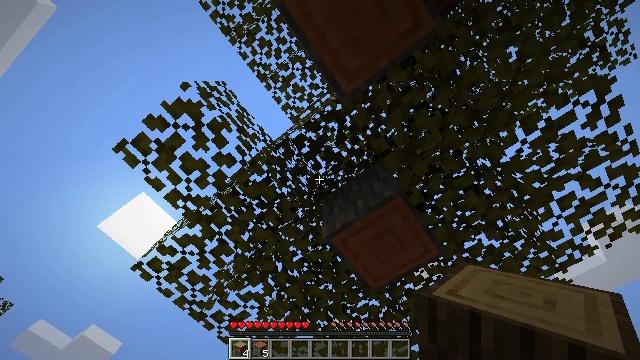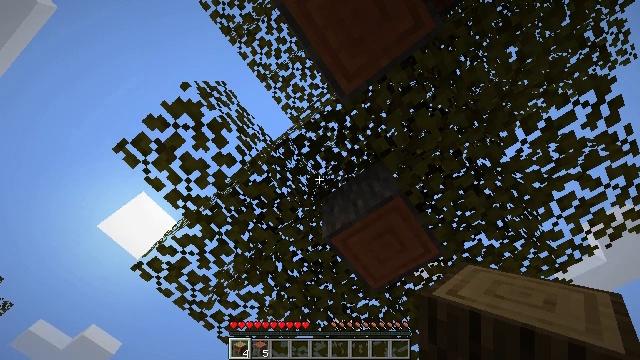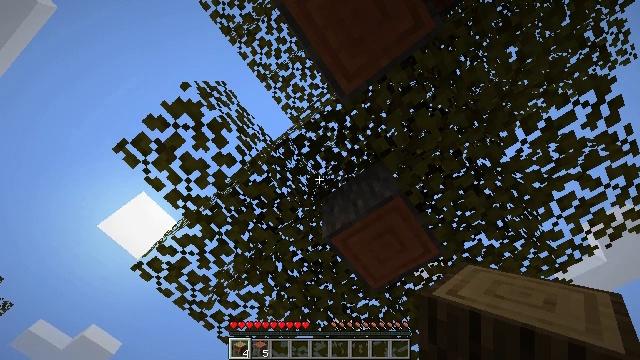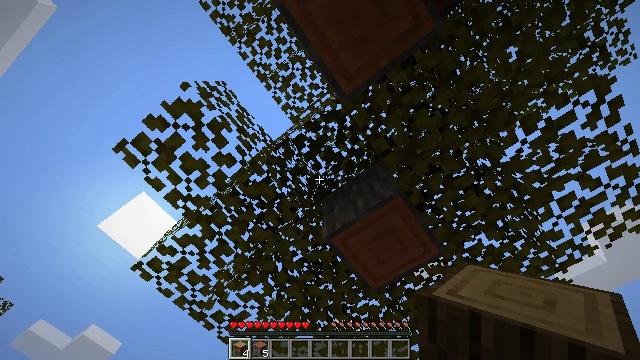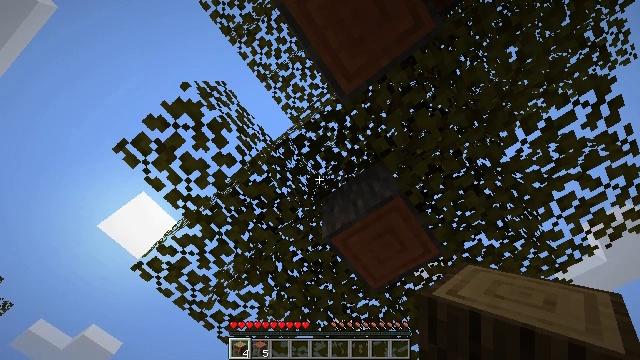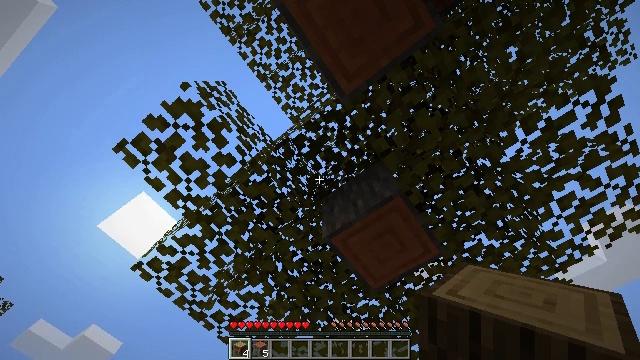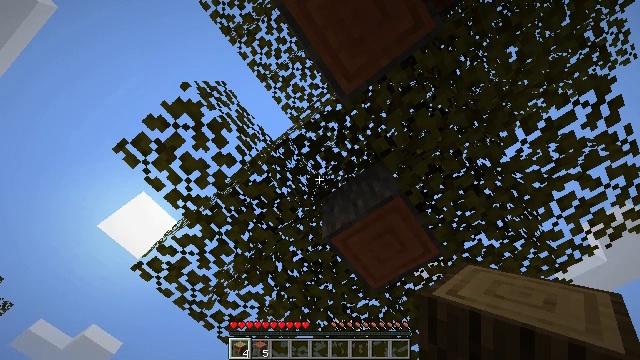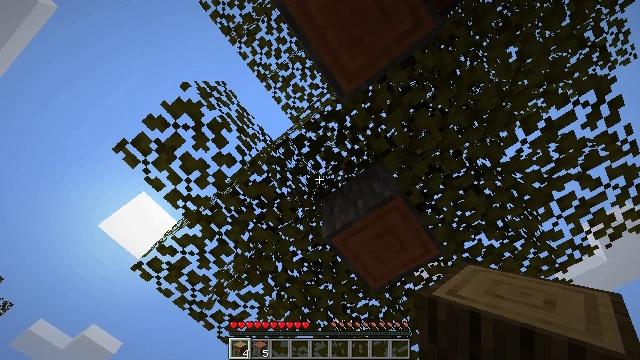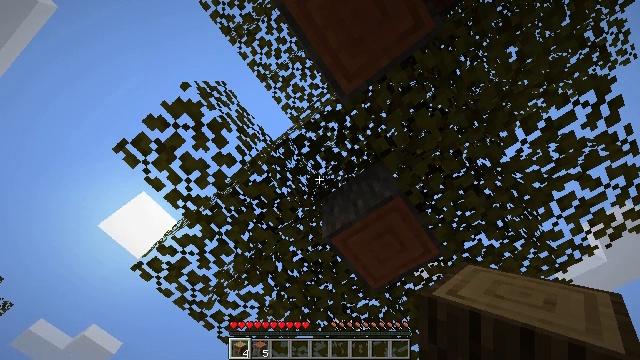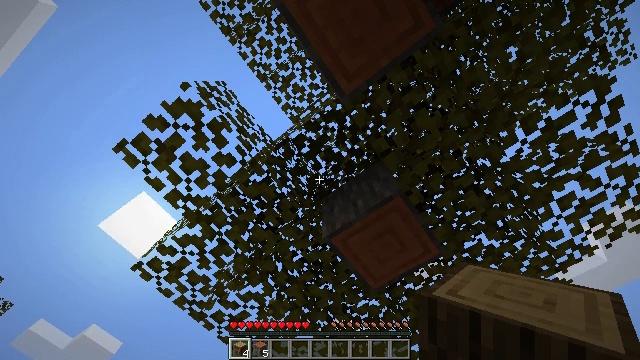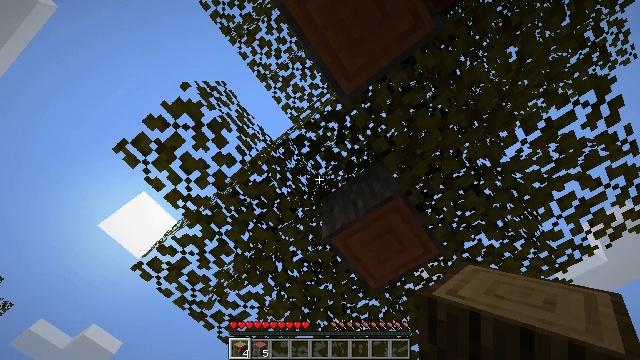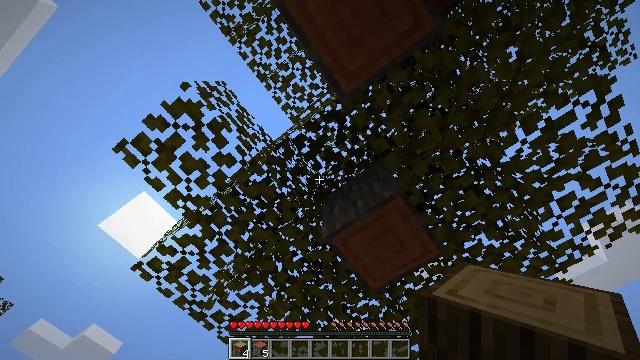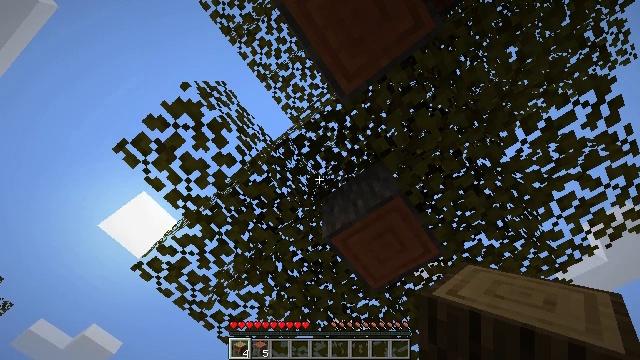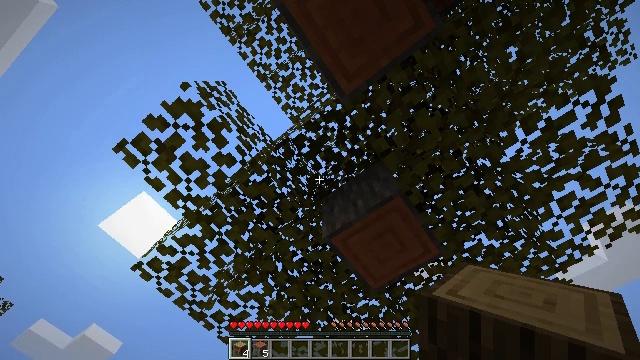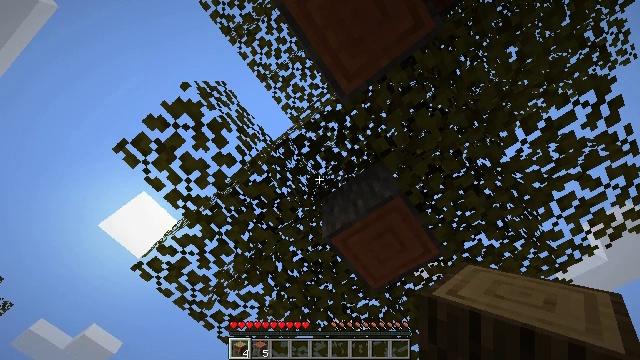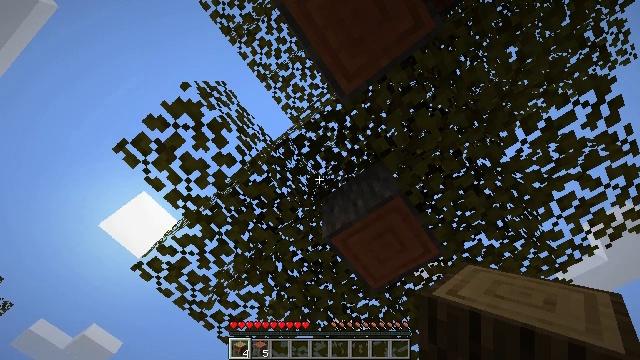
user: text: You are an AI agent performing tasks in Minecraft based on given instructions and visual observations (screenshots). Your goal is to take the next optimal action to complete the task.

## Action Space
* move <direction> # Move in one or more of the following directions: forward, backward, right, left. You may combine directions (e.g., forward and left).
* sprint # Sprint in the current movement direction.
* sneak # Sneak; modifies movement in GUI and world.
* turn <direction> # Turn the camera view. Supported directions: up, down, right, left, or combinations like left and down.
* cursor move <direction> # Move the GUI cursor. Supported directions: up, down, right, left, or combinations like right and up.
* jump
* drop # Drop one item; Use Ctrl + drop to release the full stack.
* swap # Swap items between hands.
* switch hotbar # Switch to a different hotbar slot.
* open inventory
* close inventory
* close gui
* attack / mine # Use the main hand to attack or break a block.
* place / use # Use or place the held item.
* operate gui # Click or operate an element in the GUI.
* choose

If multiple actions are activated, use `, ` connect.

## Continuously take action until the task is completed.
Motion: motion action
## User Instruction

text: Gather the acacia log for building.
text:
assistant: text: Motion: no_op
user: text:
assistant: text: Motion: no_op
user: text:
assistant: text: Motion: no_op
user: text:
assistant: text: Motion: no_op
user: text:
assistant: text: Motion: no_op
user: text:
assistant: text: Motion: no_op
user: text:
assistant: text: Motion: no_op
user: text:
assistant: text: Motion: no_op
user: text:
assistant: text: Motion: no_op
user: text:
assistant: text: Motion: no_op
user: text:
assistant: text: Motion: no_op
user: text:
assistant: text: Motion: no_op
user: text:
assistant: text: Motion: no_op
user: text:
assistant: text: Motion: no_op
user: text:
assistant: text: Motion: no_op
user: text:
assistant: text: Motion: no_op
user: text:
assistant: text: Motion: no_op
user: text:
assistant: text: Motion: no_op
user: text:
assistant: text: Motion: no_op
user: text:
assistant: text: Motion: no_op
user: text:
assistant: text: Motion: no_op
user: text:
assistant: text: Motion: no_op
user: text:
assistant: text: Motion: no_op
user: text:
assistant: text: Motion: no_op
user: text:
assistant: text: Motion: no_op
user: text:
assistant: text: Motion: no_op
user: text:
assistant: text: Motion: no_op
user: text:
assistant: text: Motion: no_op
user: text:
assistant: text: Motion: no_op
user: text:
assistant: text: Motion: no_op